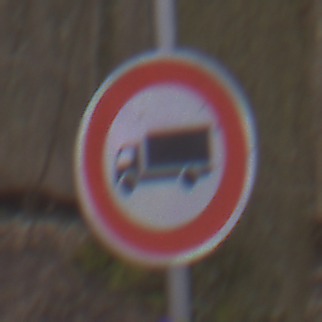
Verkehrszeichen: VerbotFuerKraftfahrzeugeUeberDreiKommaFuenfTonnen
Umgebung: Outdoor, Nature
Tageszeit: MorningAfternoon
Wetter: Overcast
Licht: Natural
Jahreszeit: Autumn
Kontrast: LowContrast